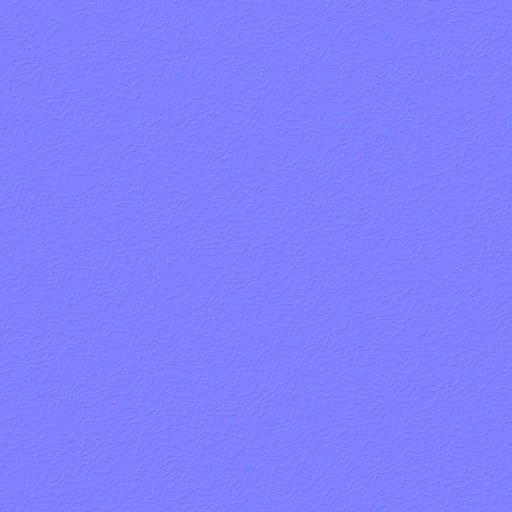
leather rough smooth white